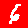
Digit: 6